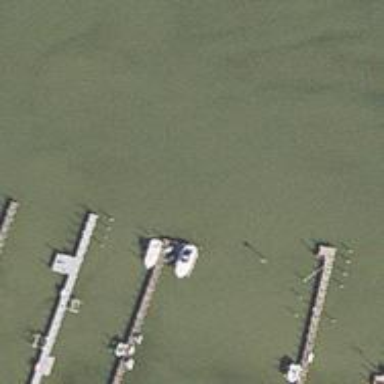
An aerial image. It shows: Man-made pier.